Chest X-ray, AP view. Patient: 39 years old, sex M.
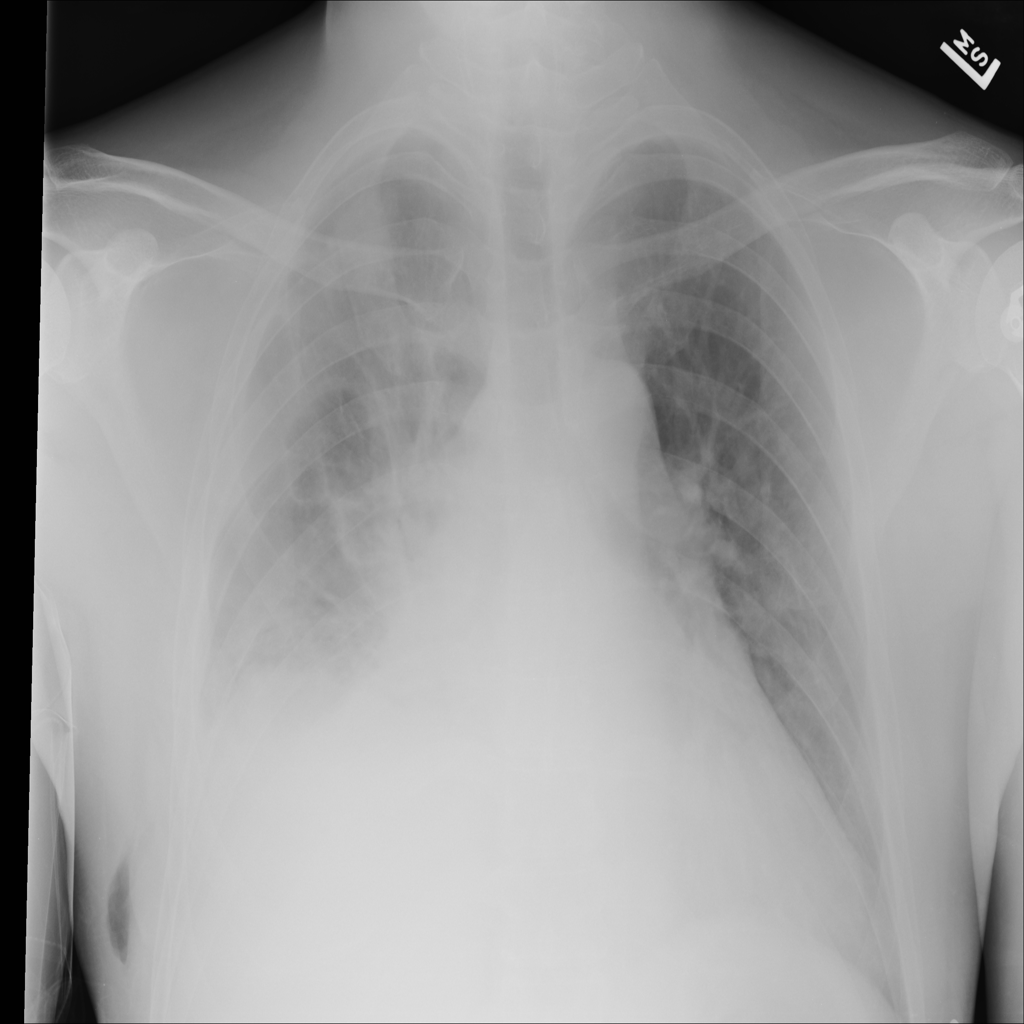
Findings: Atelectasis, Mass